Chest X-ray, PA view. Patient: 48 years old, sex F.
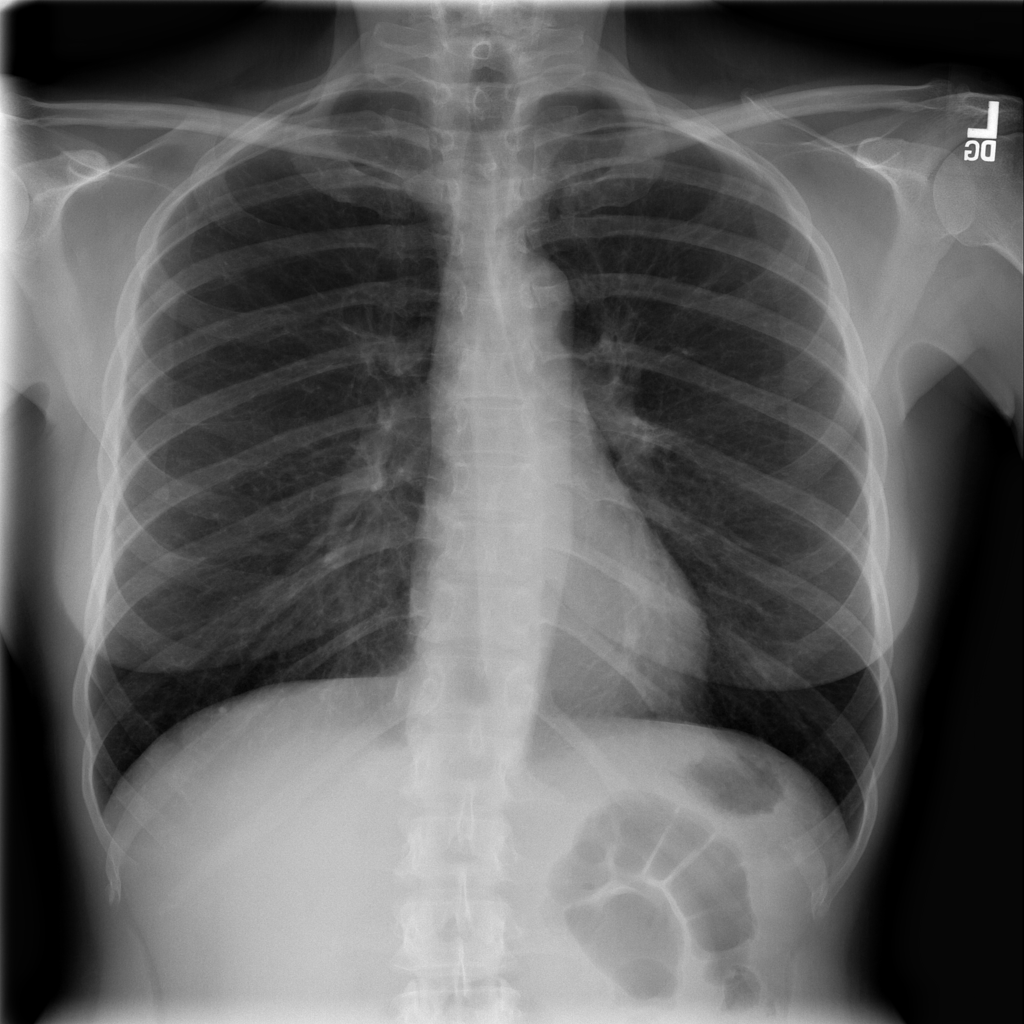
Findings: No Finding